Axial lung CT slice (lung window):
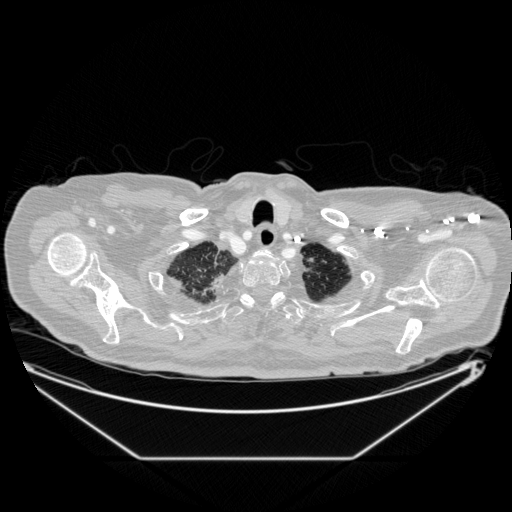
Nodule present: no